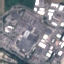
Land use / land cover class: Industrial